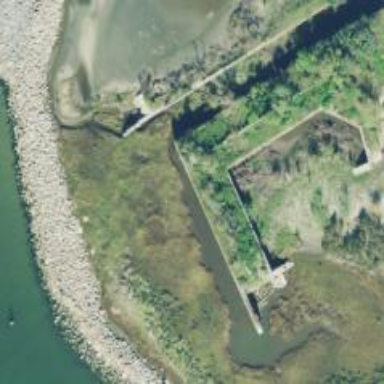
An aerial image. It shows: Ruins of historic fort building.